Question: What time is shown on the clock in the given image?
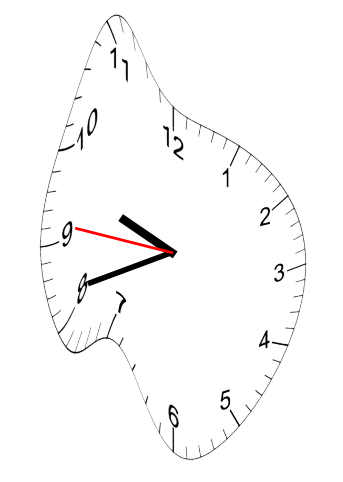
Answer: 09:41:46